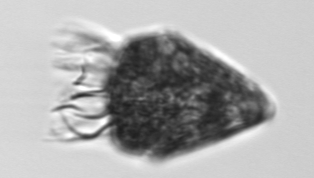
Label: Strombidium_morphotype2